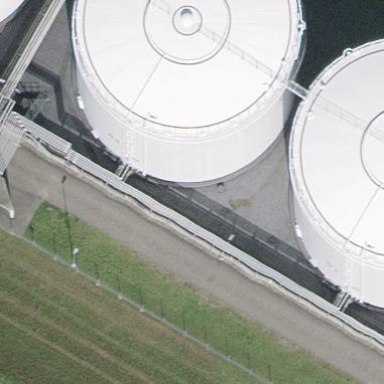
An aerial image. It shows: Storage tank building.